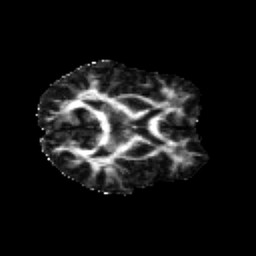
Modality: FA
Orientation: axial
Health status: healthy
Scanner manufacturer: siemens
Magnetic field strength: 3 T
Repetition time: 12 s
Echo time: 0.092 s